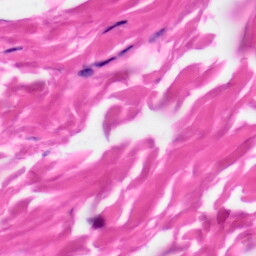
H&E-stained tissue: Skin